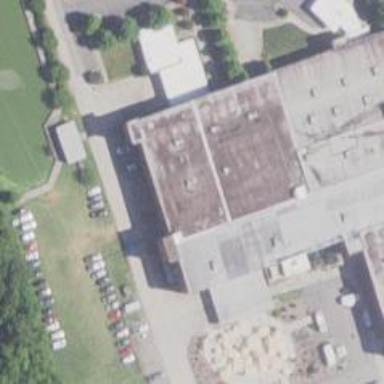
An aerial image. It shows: Building.